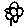
Label: flower